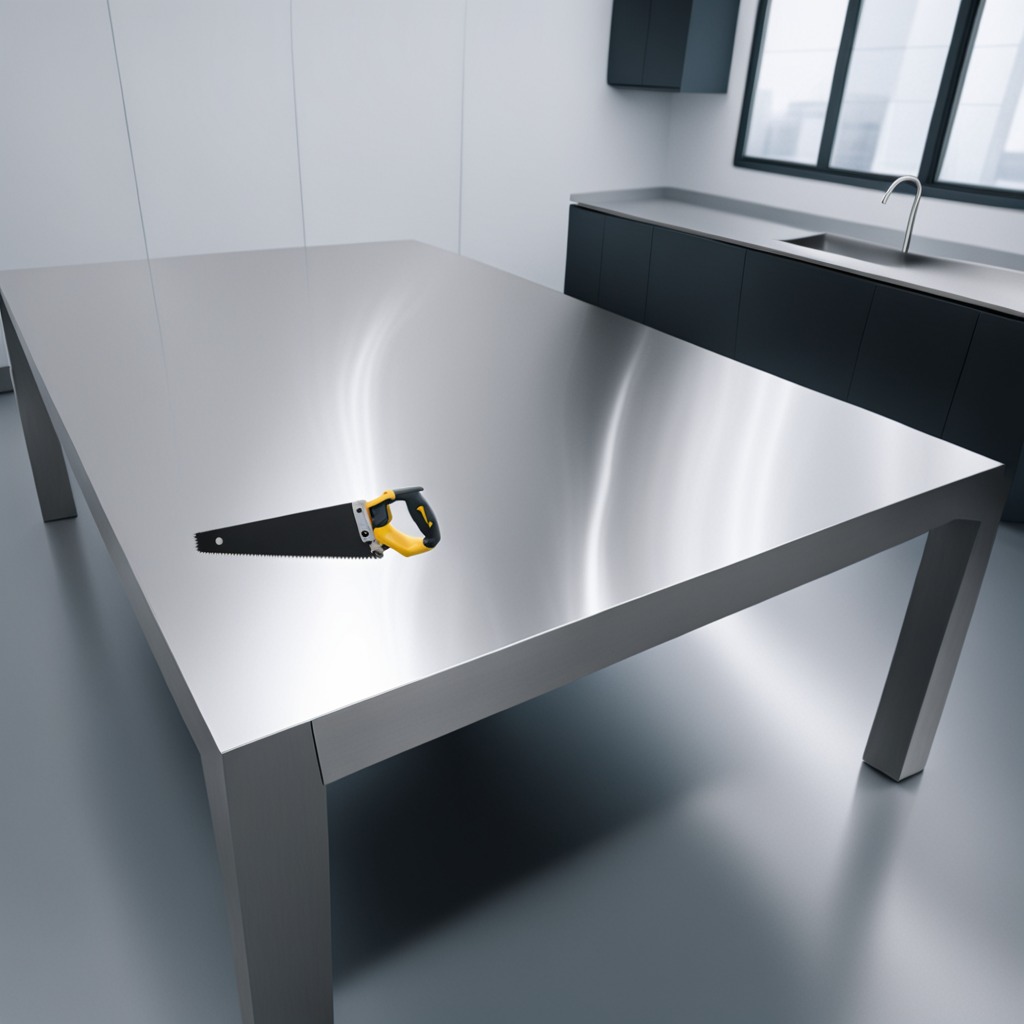
A metal saw is lying on the stainless steel table in a high-end prototyping lab.